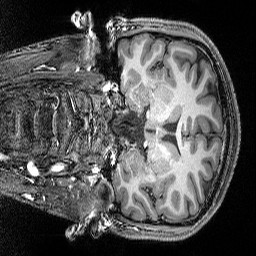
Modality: T1w
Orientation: coronal
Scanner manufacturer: siemens
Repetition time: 2.25 s
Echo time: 0.00418 s